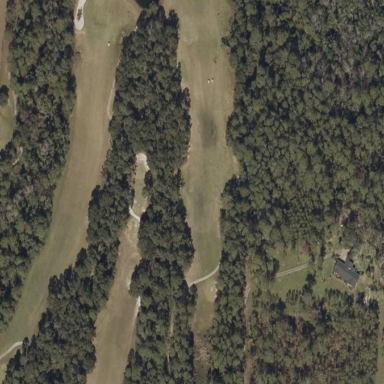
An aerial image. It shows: Grassy area designated as golf fairway.